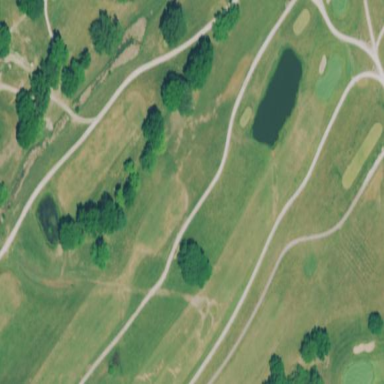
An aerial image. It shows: Rough grassy area used for golf.